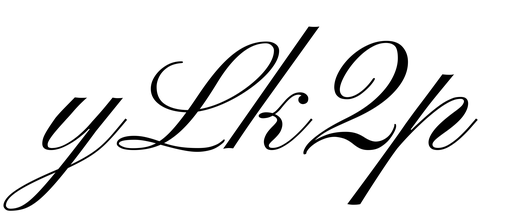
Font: PinyonScript-Regular